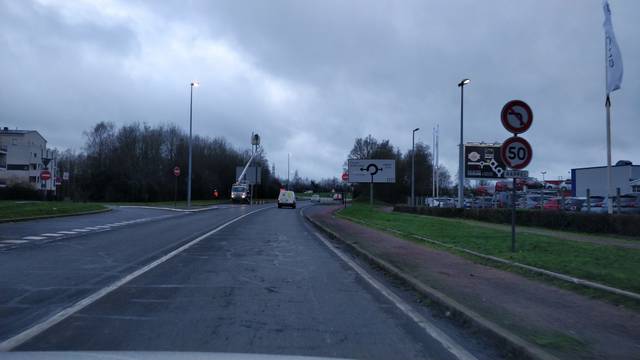
Region: France
Coordinates: 48.113, -1.621